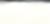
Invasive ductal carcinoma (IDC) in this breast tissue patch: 0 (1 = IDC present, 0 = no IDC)